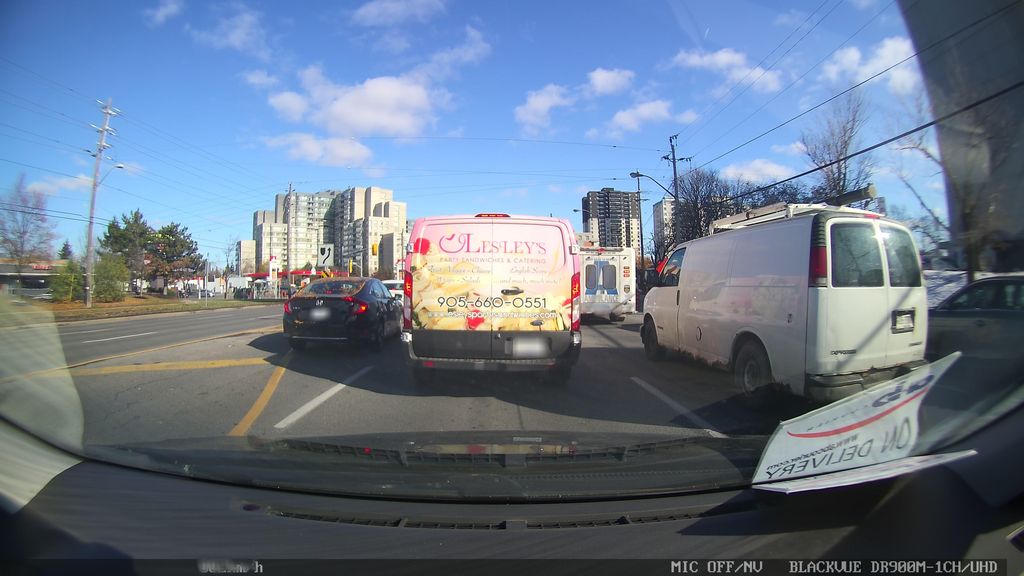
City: toronto